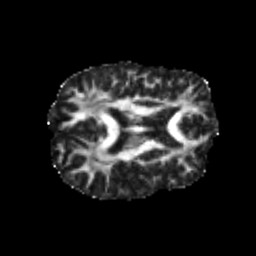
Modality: FA
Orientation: axial
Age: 21
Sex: male
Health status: healthy
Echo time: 0.074 s